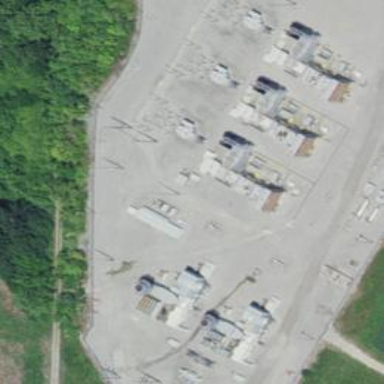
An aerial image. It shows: Gas turbine generator is in use.